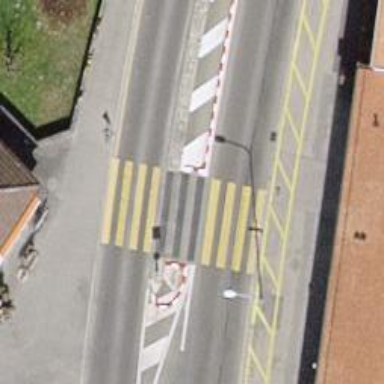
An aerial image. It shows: Asphalt footway with marked crossing that includes pedestrian island.